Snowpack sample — Buffalo Mountain, Silverthorne, Colorado, USA (2/22/26, 2:02 PM MST)
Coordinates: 39.622, -106.113
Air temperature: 33 °F
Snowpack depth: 63 cm
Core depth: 20 cm
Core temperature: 24.8 °F
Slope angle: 11°, slope face: 116°
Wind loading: low
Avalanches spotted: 0
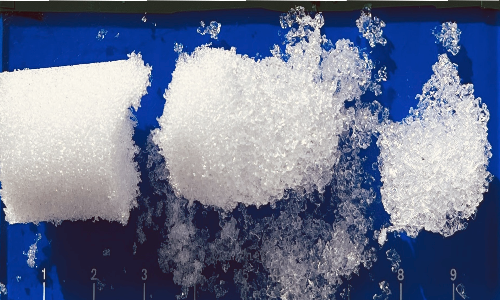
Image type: core
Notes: In a firebreak similar to site 1, minimal wind loading with no spotted avalanches (not many faces in view though)